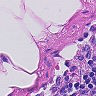
Metastatic tissue present: no